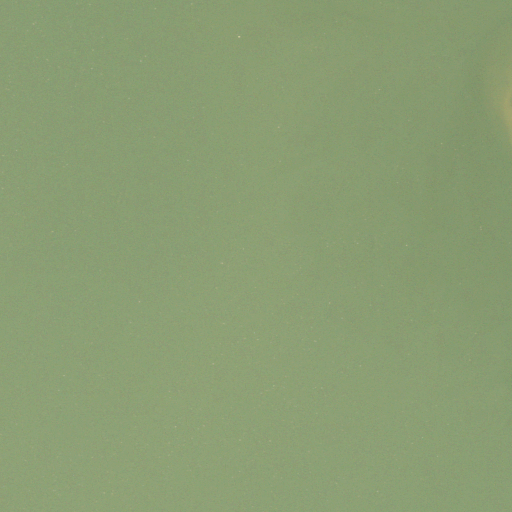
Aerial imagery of island in Tennessee named Watermelon Island (historical) containing only open water